Question: I see something like the following in code examples on StackOverflow and in themes for sale even (never in Bootstrap's examples).
'''
<div class="container">
<div class="row">
<div class="col-xs-12">
<p>Words go here</p>
</div>
</div>
</div>
'''
OR
'''
<div class="container">
<div class="row">
<div class="col-xs-12 col-sm-12 col-md-12 col-lg-12">
<p>Words go here</p>
</div>
</div>
</div>
'''

When do you actually use the grid system? When does 'col-*-12' come into play?
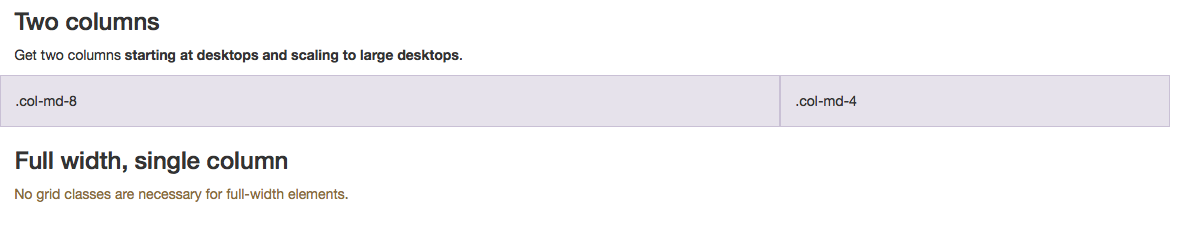
Answer: If something is full width, you don't need it at all.

<URL>
The correct html for both of the above examples is this:
'''
<div class="container">
<p>Words go here</p>
</div> <!--/.container for entire grouping of elements you do not want to exceed the width(s) set in the CSS for this class -->
'''
If you want your columns to be full width, it will be under the last column class you used. The following will be full width below where the col-sm- min-width starts (so 767px and UNDER in a default download of Bootstrap 3.x).
'''
<div class="row">
<div class="col-sm-4">
Stuff
</div><!-- /.col-sm-4 -->
<div class="col-sm-8">
Stuff
</div><!-- /.col-sm-8 -->
</div><!-- /.row -->
'''
The situations when you use col-*-12 is where you want a full width AFTER the min-width of the smaller column class:
'''
<div class="row">
<div class="col-sm-6 col-md-12">
Stuff
</div><!-- /.col-sm-6 col-md-12 -->
<div class="clearfix visible-md"></div>
<div class="col-sm-6 col-md-4">
Stuff
</div><!-- /.col-sm-6 col-md-12 -->
</div><!-- /.row -->
'''
Anyway, col-*-12 comes in handy in nesting situations, especially with forms.